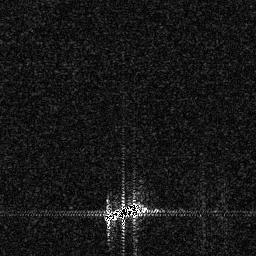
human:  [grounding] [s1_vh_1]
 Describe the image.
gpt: In the satellite image, there is  <ref>1 medium ship </ref> <box>[[39, 76, 56, 86, 0]]</box> located at bottom.